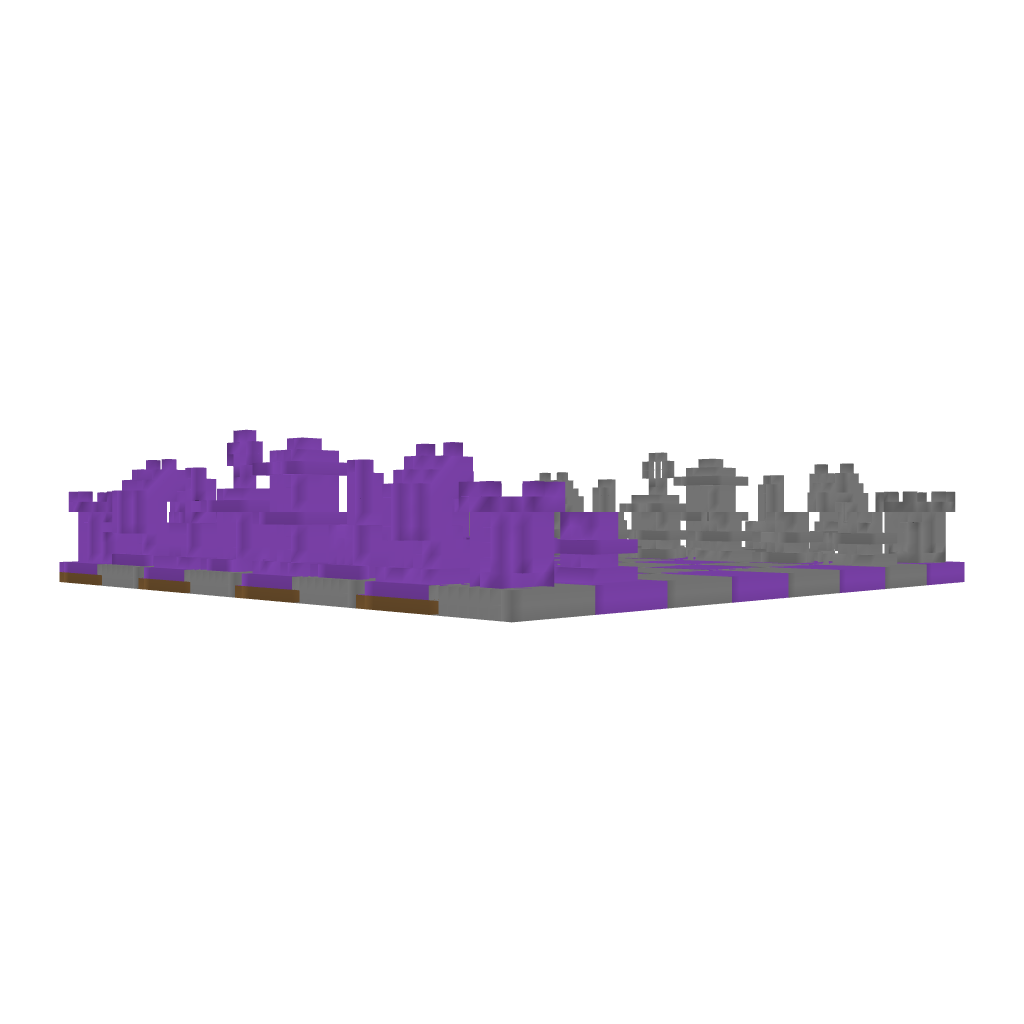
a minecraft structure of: chessboard bad low quality